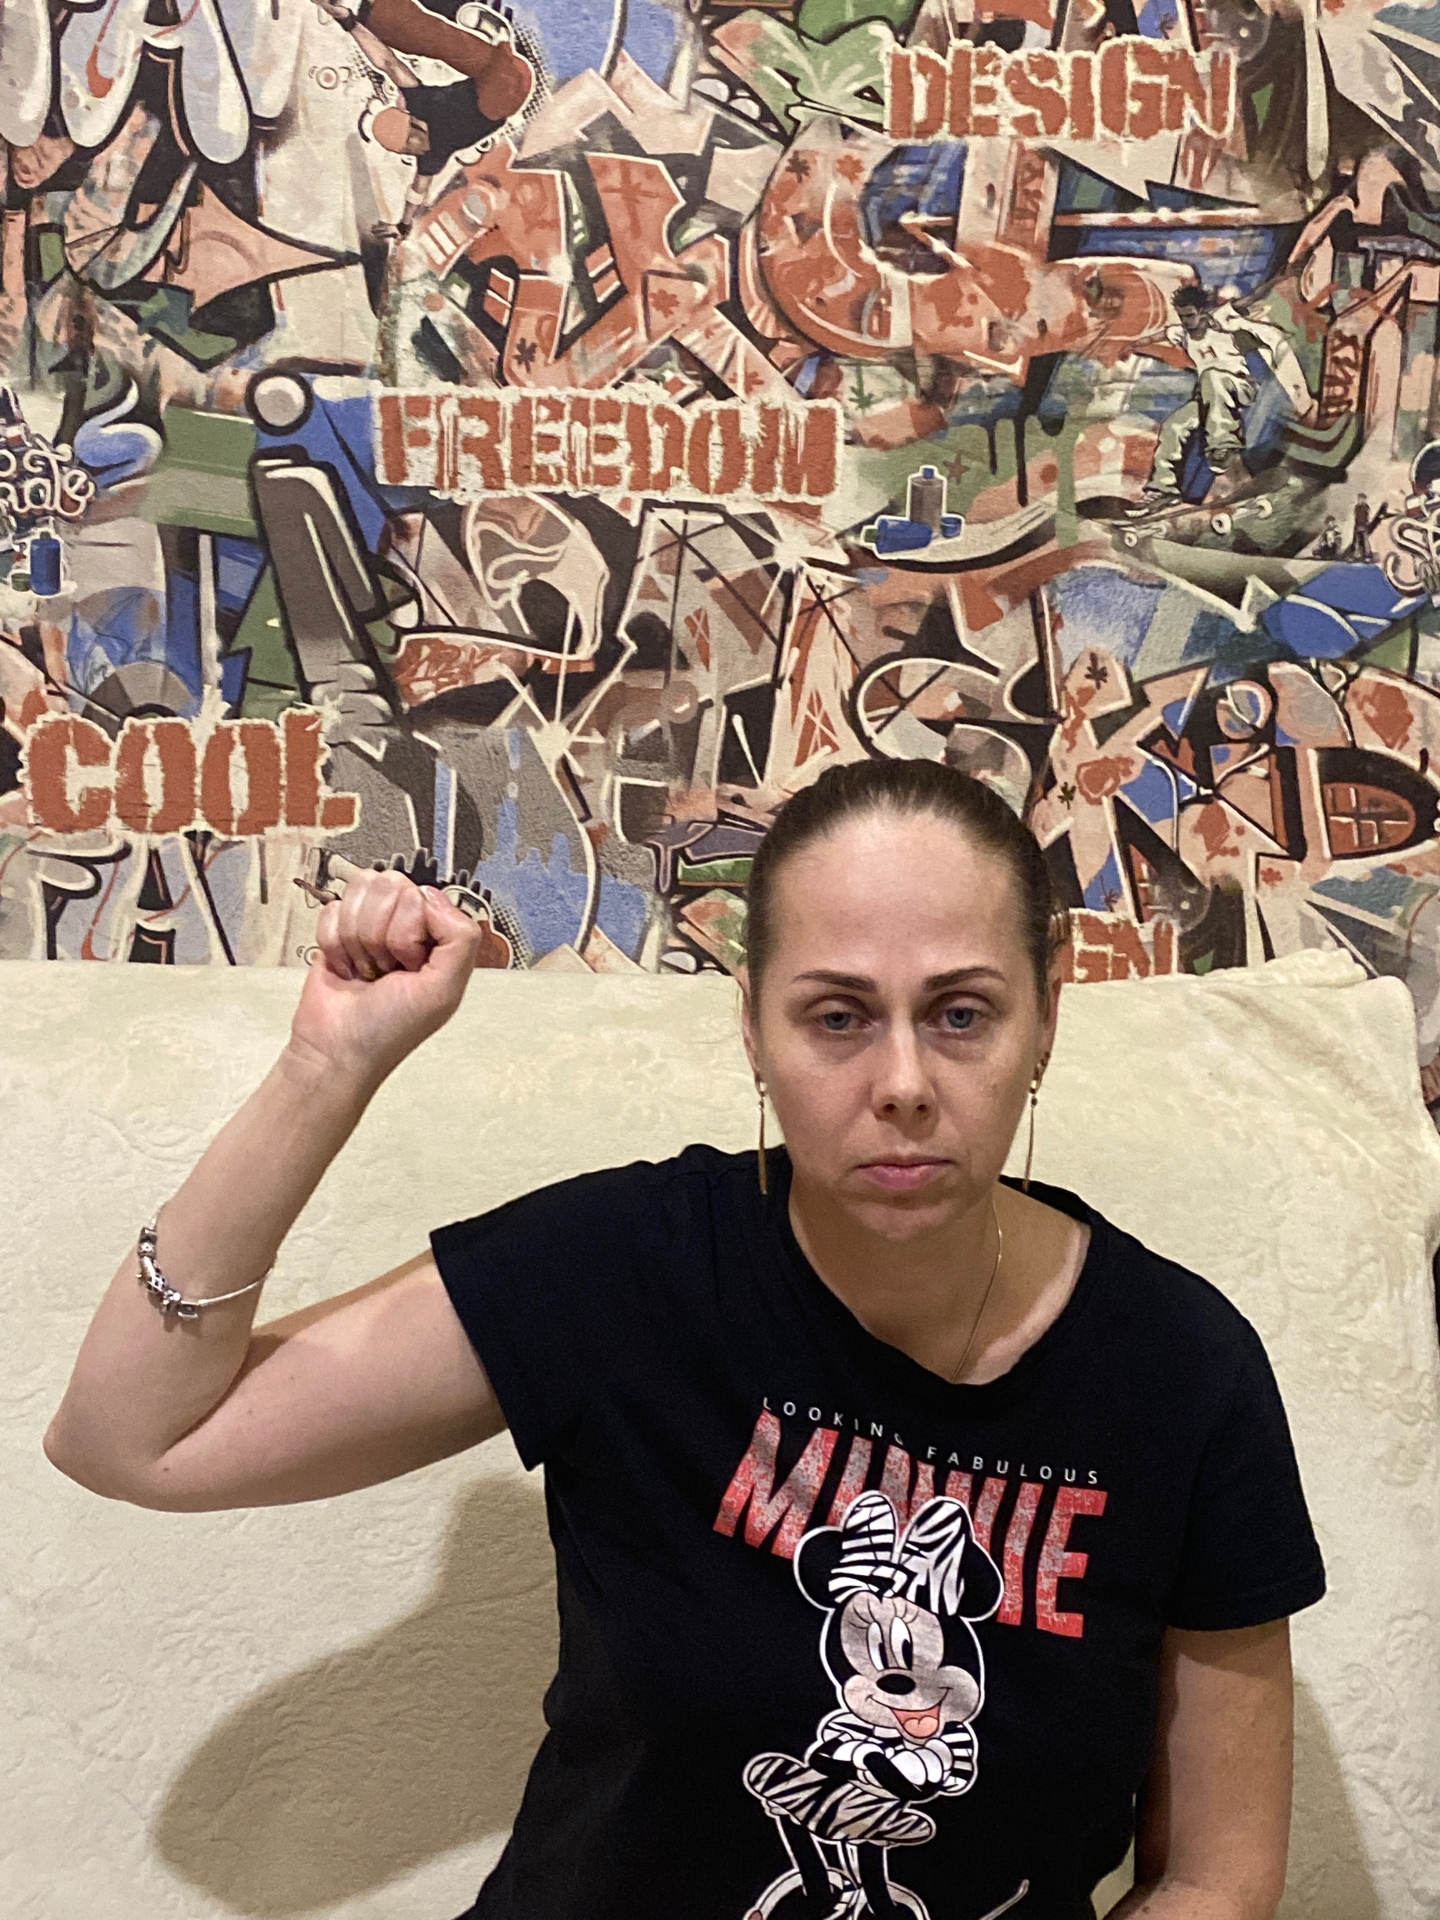
Label: clear